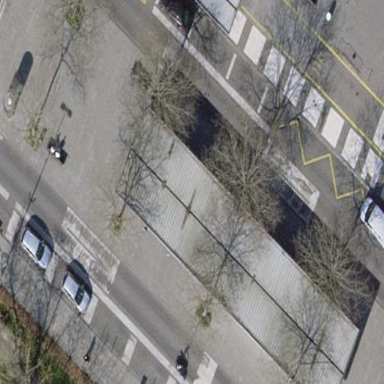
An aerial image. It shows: Pedestrian road.